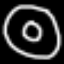
Label: donut